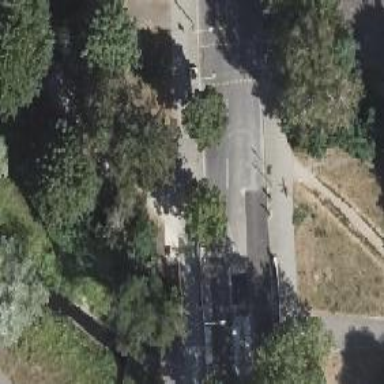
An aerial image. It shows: Unmarked crossing with pedestrian island.